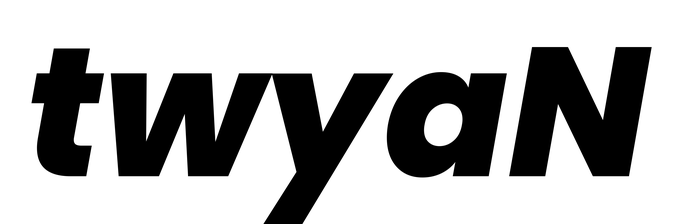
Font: Poppins-ExtraBoldItalic